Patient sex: M
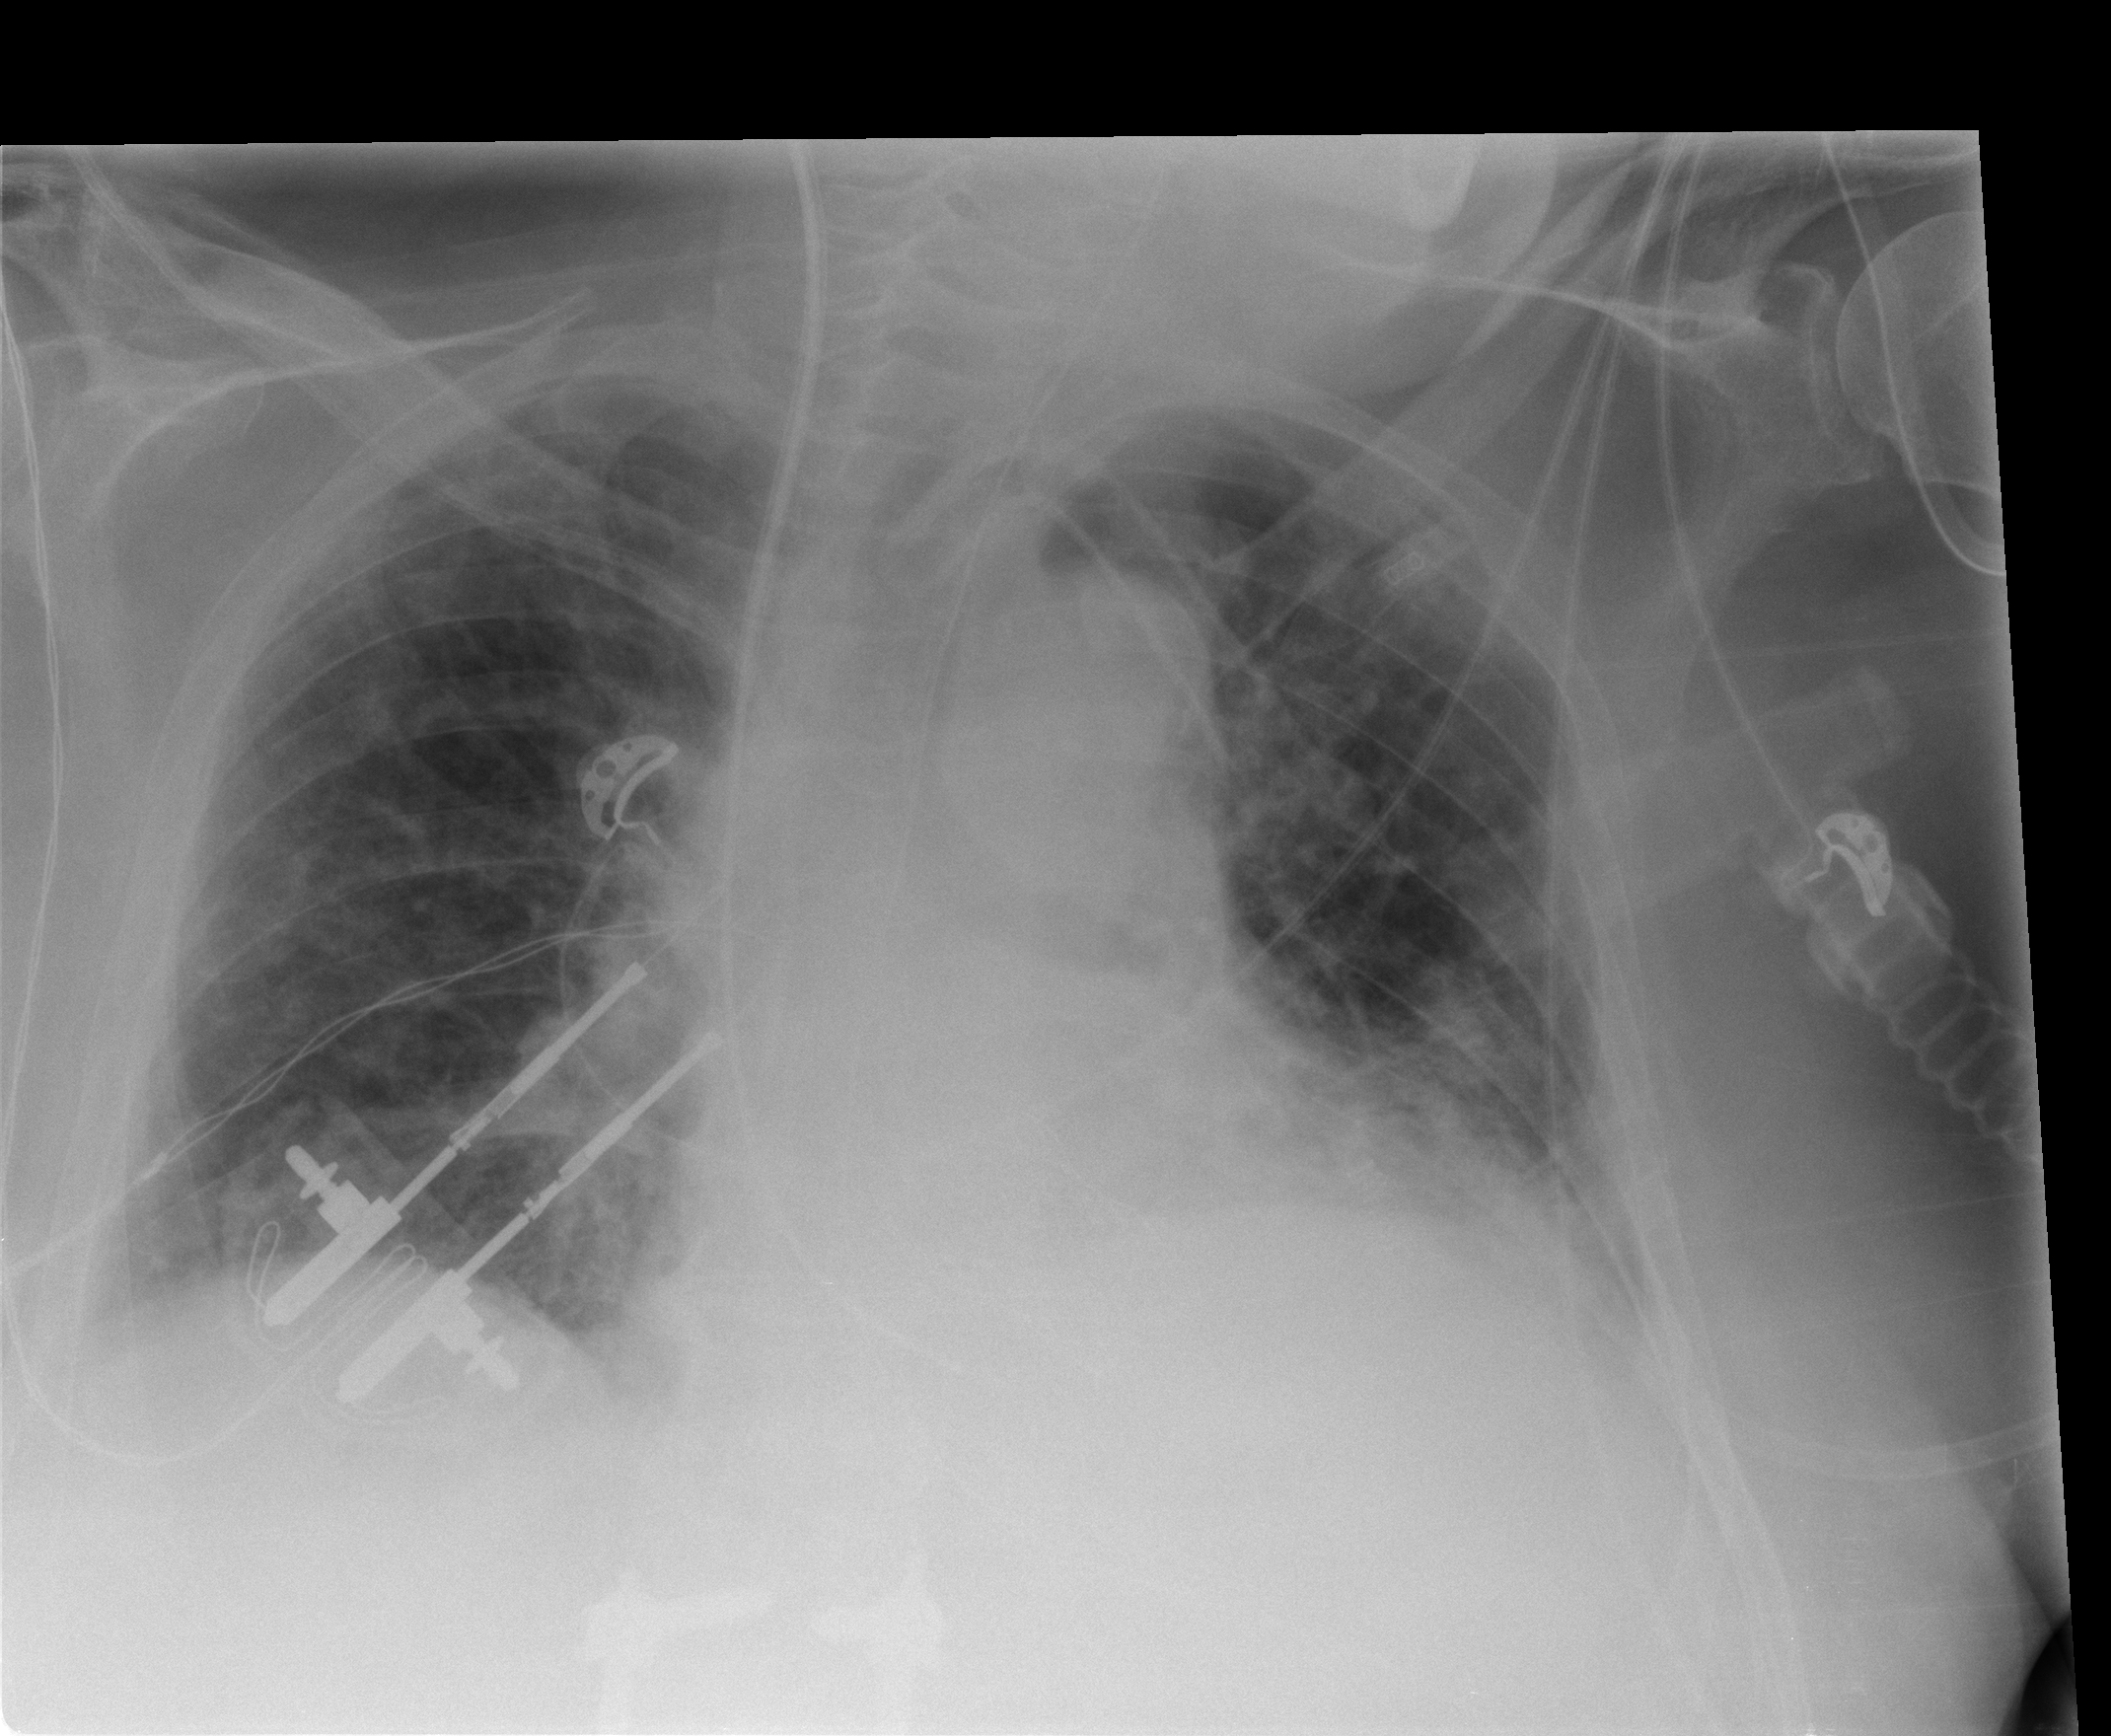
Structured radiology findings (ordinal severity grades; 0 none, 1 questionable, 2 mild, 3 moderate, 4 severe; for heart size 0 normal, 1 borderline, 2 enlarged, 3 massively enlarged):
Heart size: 2
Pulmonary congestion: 3
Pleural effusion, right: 1
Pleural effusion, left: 2
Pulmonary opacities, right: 2
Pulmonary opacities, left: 2
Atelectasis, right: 2
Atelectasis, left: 2